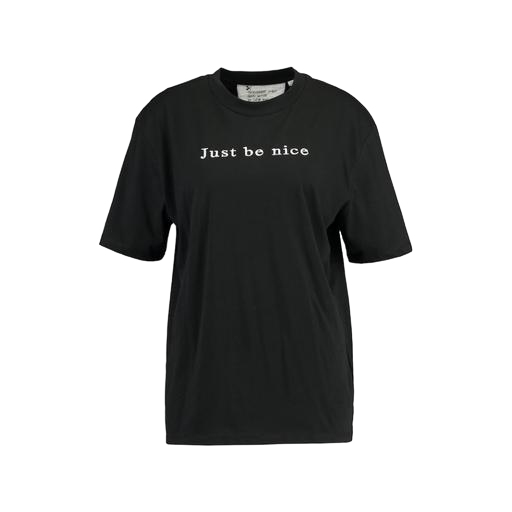
just balck t shirt, black plus size printed t-shirt only macy, black printed sayings t-shirt, white background